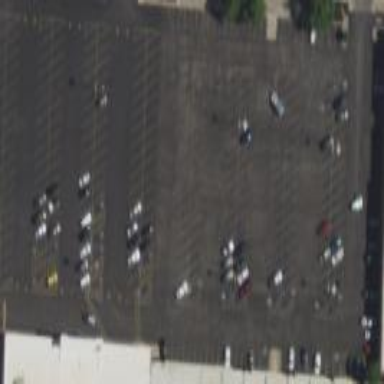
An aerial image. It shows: Parking area.